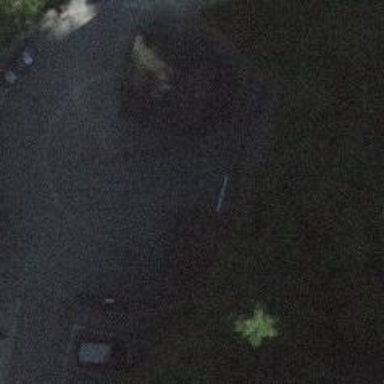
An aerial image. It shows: Fountain.